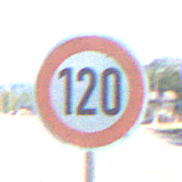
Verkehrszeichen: Geschwindigkeit120
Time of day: Midday
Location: Outdoor (Urban)
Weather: Clear
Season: NotSpecified
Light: Natural